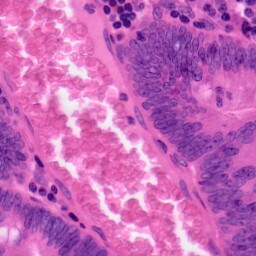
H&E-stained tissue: Colon